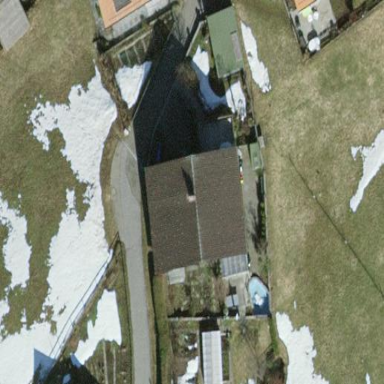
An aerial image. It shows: Simple and straightforward house.